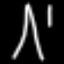
Label: The Eiffel Tower